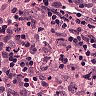
Metastatic tissue present: yes